Question: I'm trying to replicate this mockup:

I know how to create a semi-circle in CSS but I don't want an entire semi-circle. I want just the top, center portion of a much larger circle.
. Thanks!
Here is my attempt:
'''
<!DOCTYPE html>
<html>
<head>
<title>Landing Page</title>
<link rel="stylesheet" href="/stylesheets/style.css">
</head>
<body>
<h1>
<img id="logo" src="/images/logo.png">
</h1>
<div id="half_circle">
<div id="footer_container">
<div id="learn">
<a href="/about">Learn more.</a>
</div>
<div id="signin">
<div>
<a href="/login">Sign in to start callin'it</a>
</div>
</div>
</div>
</div>
</body>
</html>
#half_circle {
width: 100%;
height: 50%;
border-radius: 100% 100% 0 0;
background-color: #111111;
display: block;
position: absolute;
bottom: 0;
}
#footer_container {
display: block;
position: relative;
height: 100%;
width: 100%;
}
#learn {
text-align: center;
padding-top: 3em;
}
#footer_container a {
color:white;
}
#signin {
display: block;
width: 100%;
position: absolute;
bottom: 10%;
margin-right: auto;
margin-left: auto;
}
#signin div {
text-align: center;
}
'''
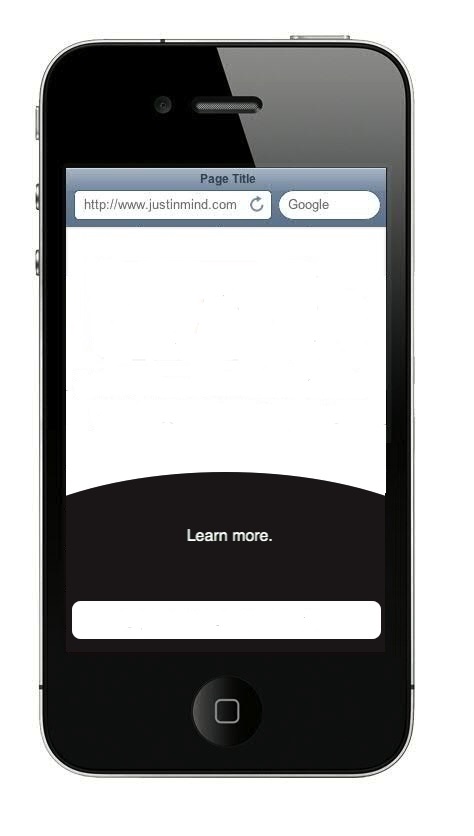
Answer: Just make a big circle and hide it :)
Demo: <URL>
'''
body {
overflow: hidden;
}
.circle {
position: absolute;
top: 65%;
left: -25%;
display: block;
width: 150%;
height: 150%;
background-color: #ccc;
border-radius: 50%;
}
'''